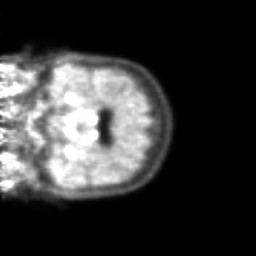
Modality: PET
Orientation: coronal
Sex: female
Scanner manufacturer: ge